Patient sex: M
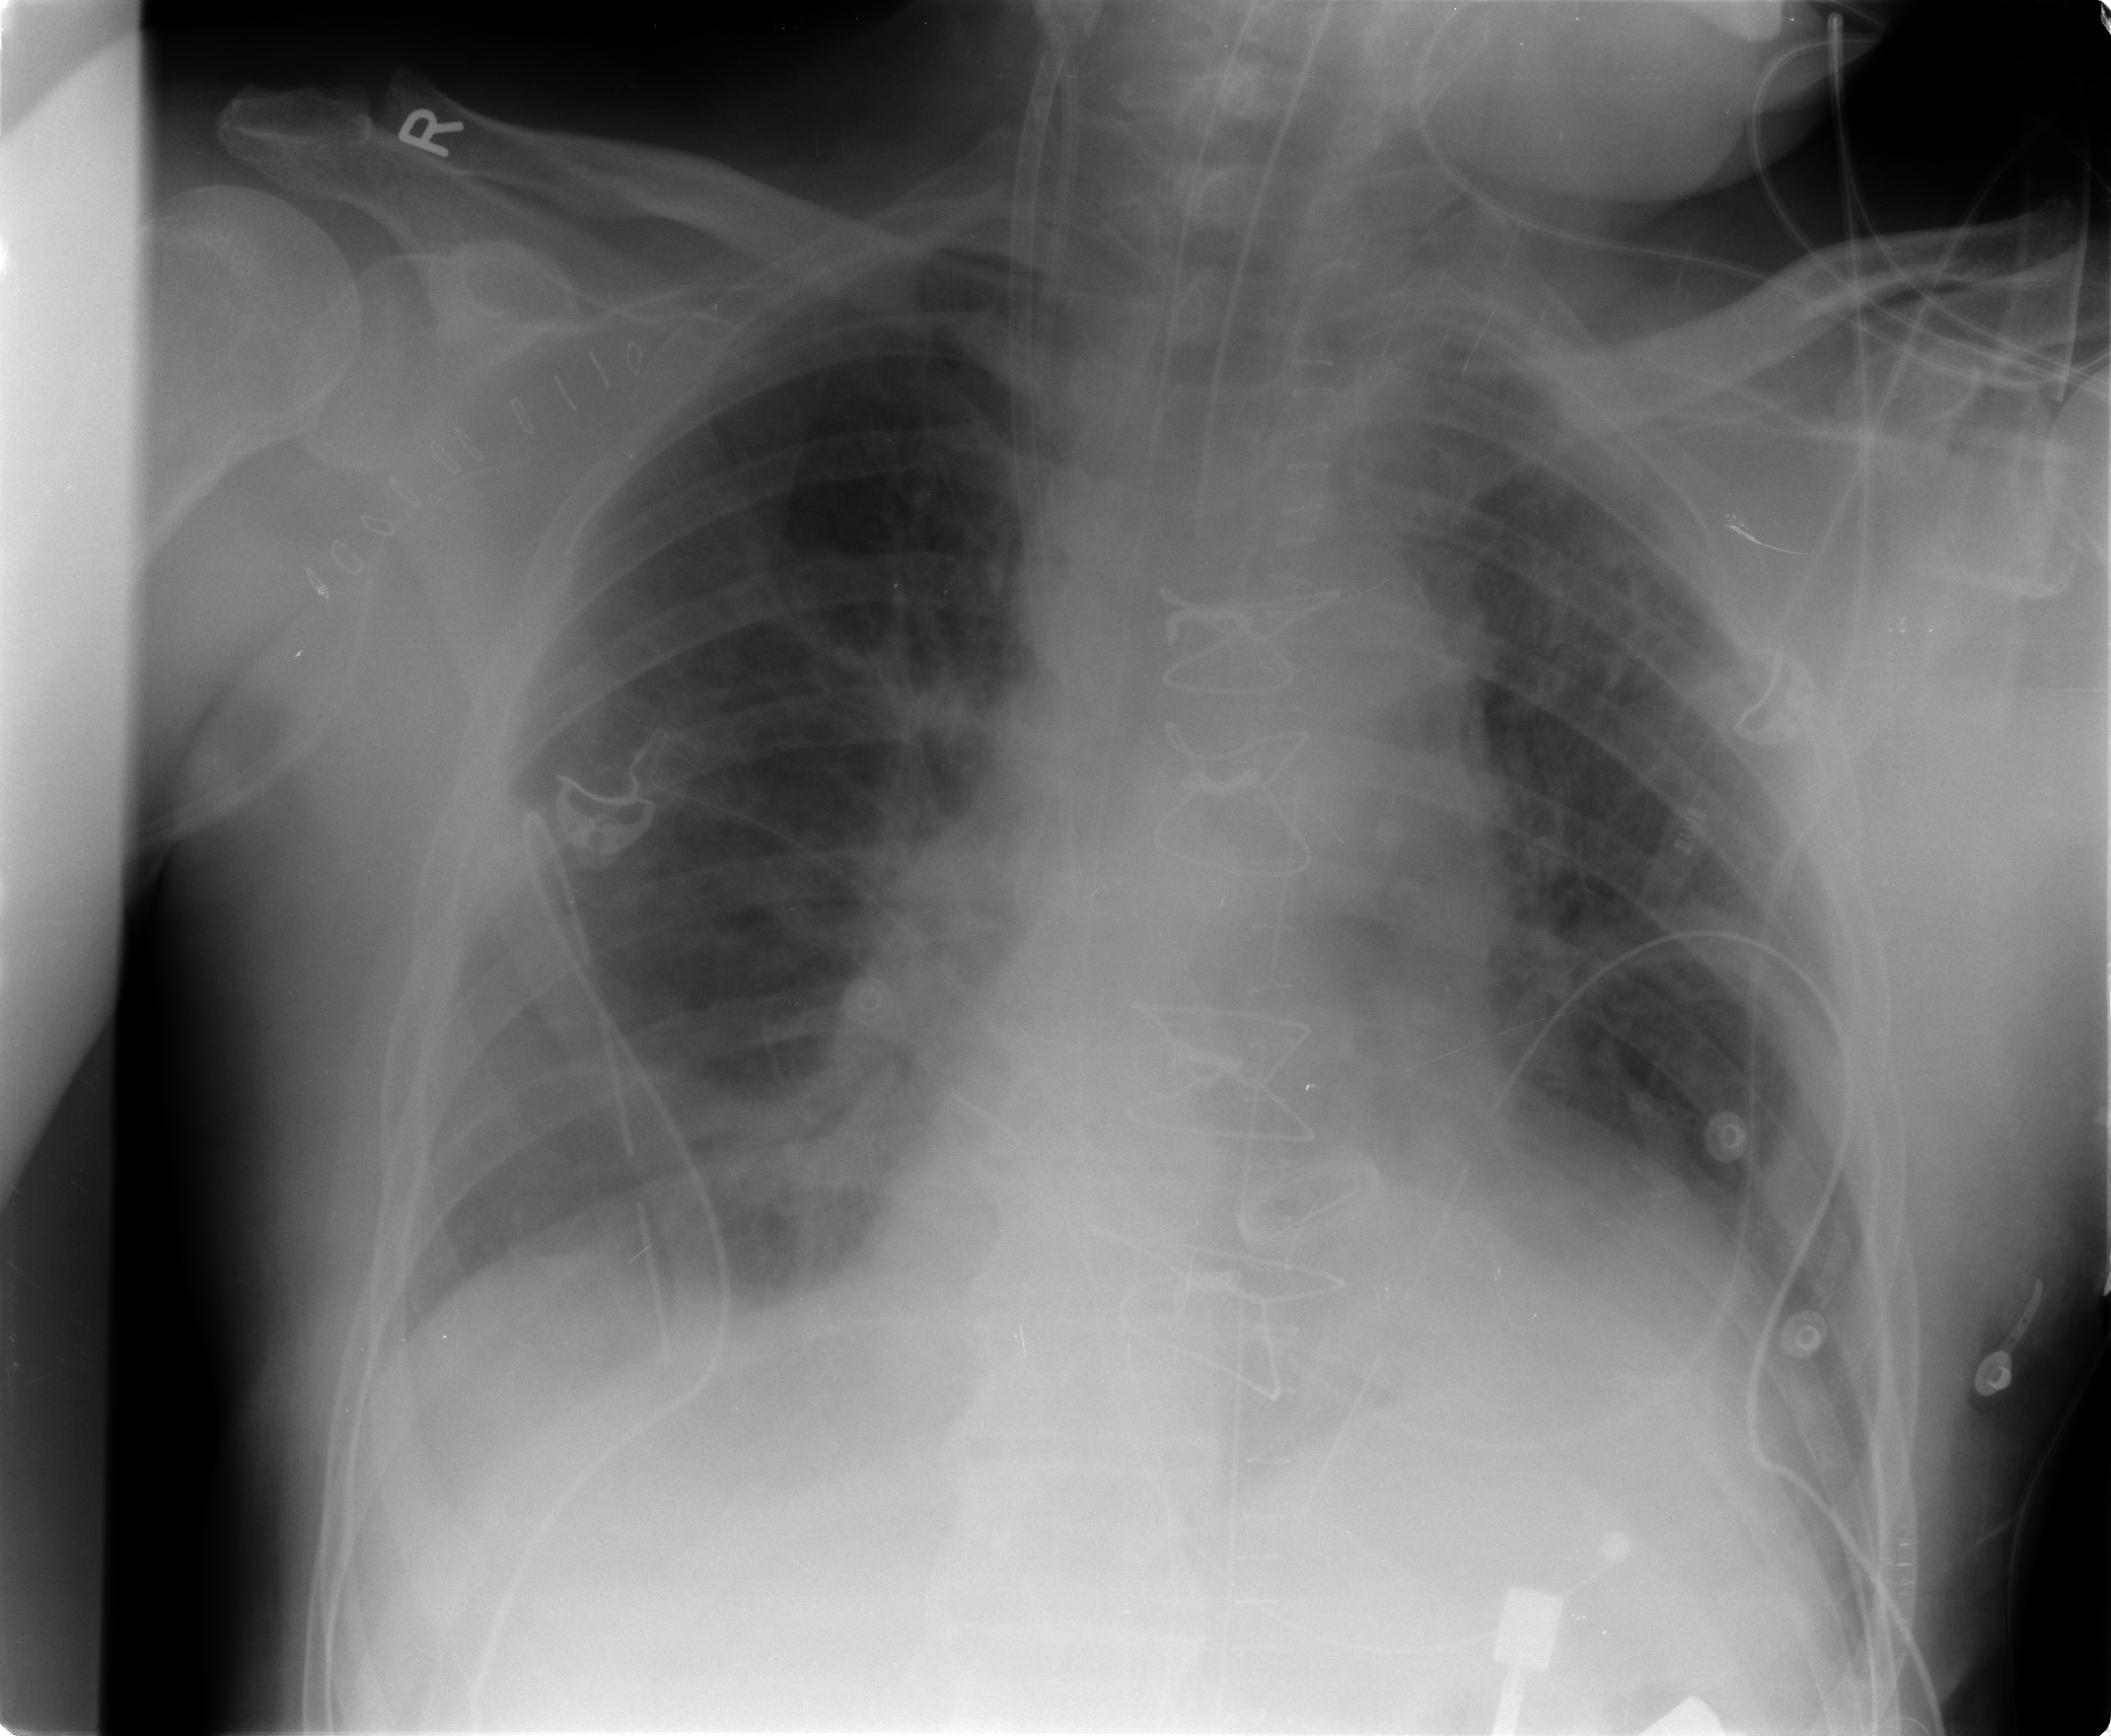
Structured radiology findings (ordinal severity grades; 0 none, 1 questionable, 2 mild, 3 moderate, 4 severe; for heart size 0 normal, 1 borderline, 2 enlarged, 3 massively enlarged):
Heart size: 0
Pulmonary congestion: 2
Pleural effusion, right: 0
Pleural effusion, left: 2
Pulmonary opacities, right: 1
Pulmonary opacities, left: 0
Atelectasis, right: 2
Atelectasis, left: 2